Question: Android/BaseGamesUtil: When having multiple accounts on device "Choose an account" dialog shows every time the game starts. Is there a way to remember the account that the user selected when prompted first time and not ask him to choose an account every time he calls the game?

I've not messed or tried changing the basegameutils classes. I'm just calling the following three as required.
'''
mHelper.beginUserInitiatedSignIn();
mHelper.disconnect();
mHelper.signOut();
'''
But whetner or not i signout/disconnect. The choose account popup reappears when i reopen the game. How to avoid showing this dialog once the user has selected the account he wants to use?
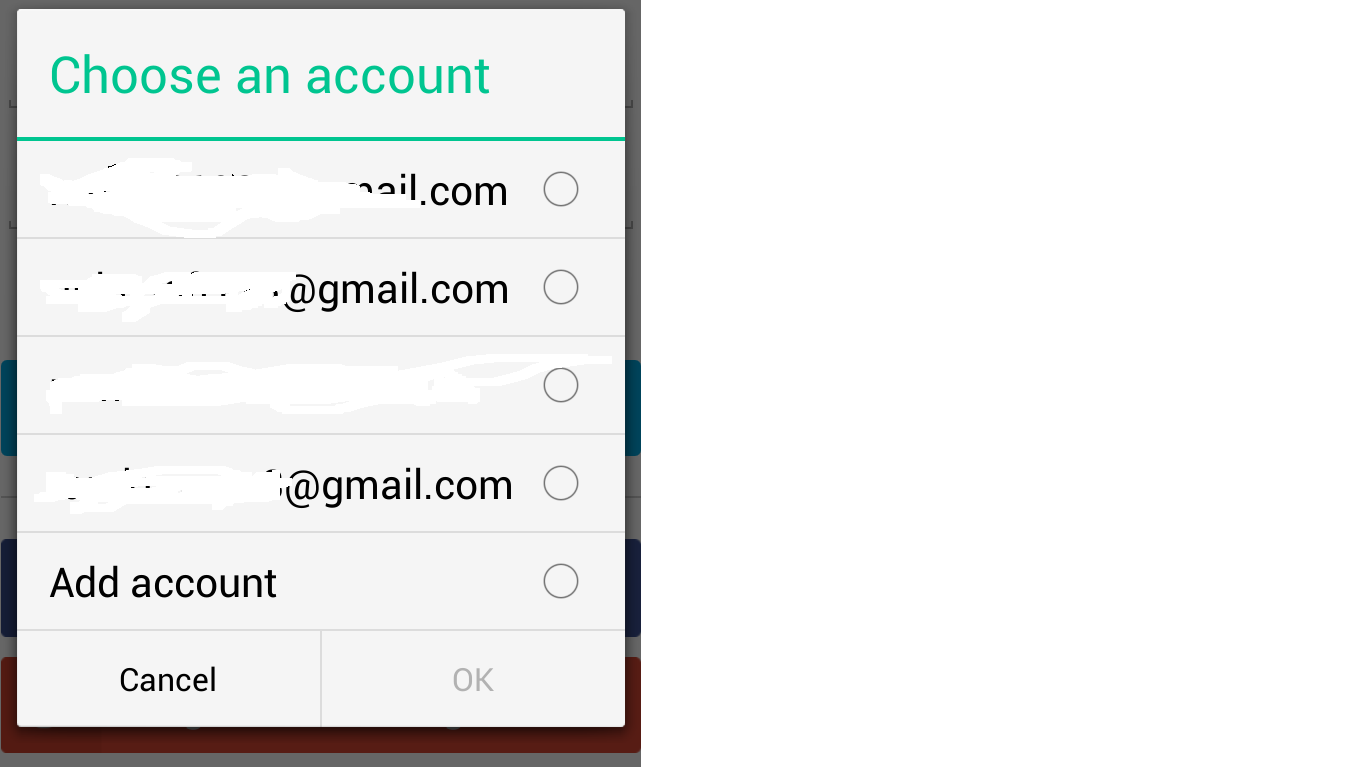
Answer: I think i found the issue. I was calling mHelper.disconnect(); everytime the user exited the application. This internally was signing the user out of the Games services. Hence the popup to select an account to sign in with every time the app started. I removed this call and it's all good now.
Only one thing I'm concerned about now. Will this cause any type of battery issues? If i don't sign out? Please let me know.